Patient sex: M
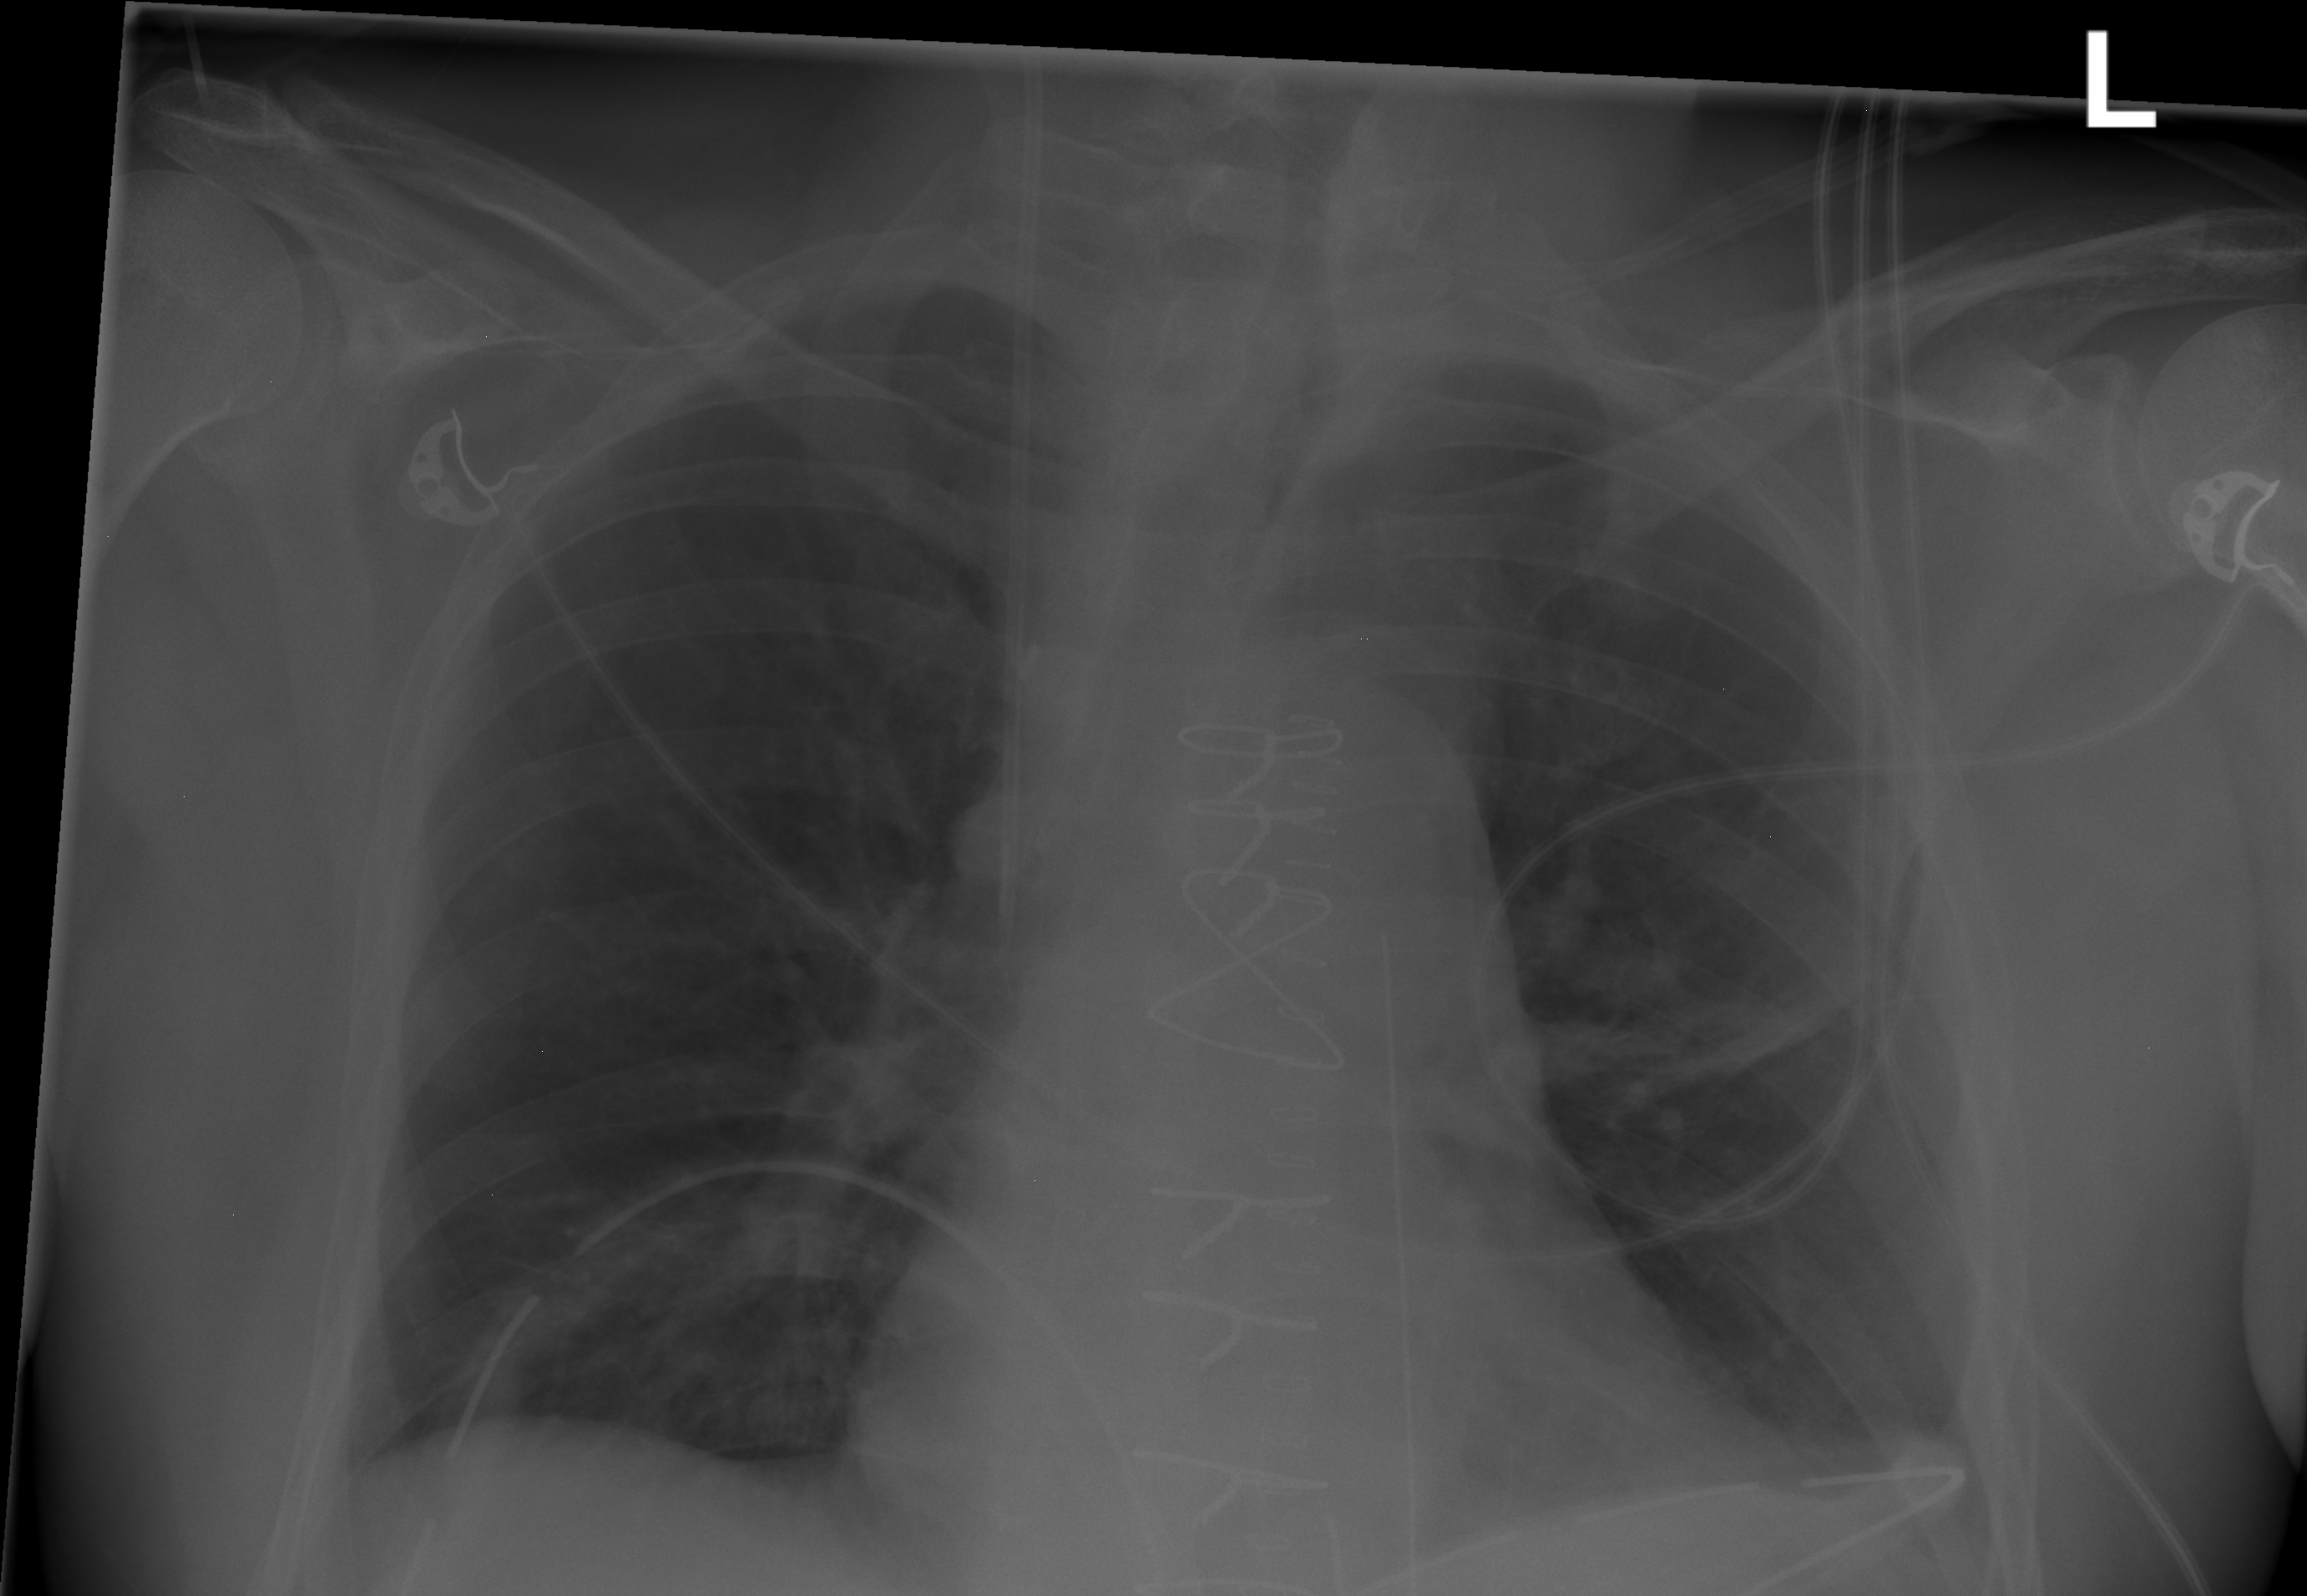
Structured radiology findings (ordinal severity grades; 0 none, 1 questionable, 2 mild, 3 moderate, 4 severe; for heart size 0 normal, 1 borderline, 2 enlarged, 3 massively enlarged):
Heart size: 0
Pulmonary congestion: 0
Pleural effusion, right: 0
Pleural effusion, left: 0
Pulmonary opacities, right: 1
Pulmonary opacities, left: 0
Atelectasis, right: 1
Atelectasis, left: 1